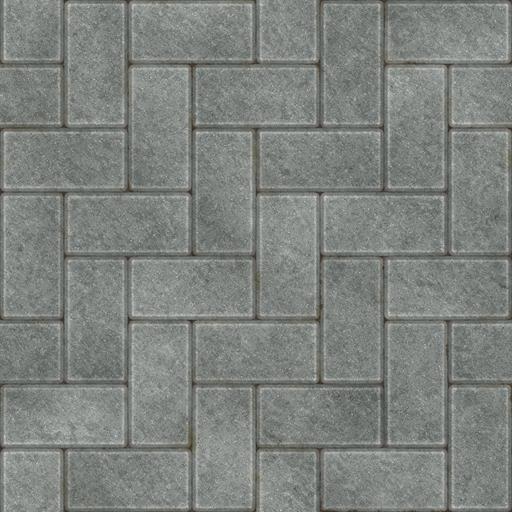
Tags: interlocking paved pavement paving stones